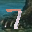
Label: 7